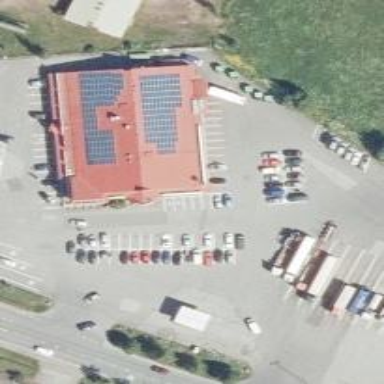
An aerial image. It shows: Convenience shop.